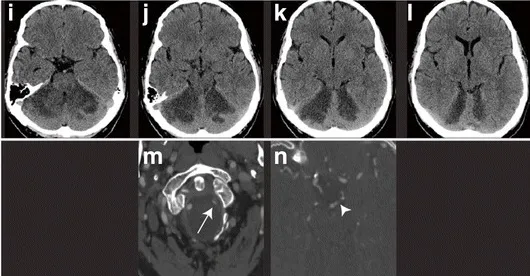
Axial 1.5 T MR, CT and CTA images demonstrate bilateral SCA infarct and left vertebral artery dissection. I-l Sequential axial non-contrast CT images demonstrate patchy areas of hypoattenuation bilaterally in the superior aspects of the cerebellar hemispheres. M-n Select axial CTA images demonstrate decreased caliber of left vertebral artery with arterial lumen filling defect (arrow). As well a filling defect is present in the basilar terminus extending to the P1 segment of the left PCA (arrowhead). MR magnetic resonance, FLAIR fluid-attenuated inversion recovery, CT computer tomography, CTA computer tomography angiography, SCA superior cerebellar artery, PCA posterior cerebral artery.
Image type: radiology (ct)